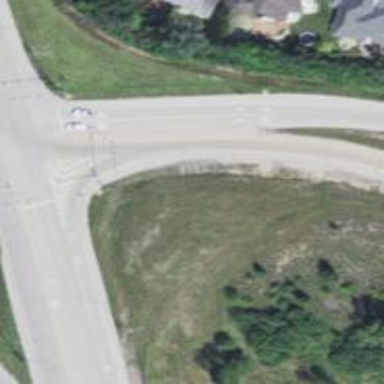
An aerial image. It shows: Trunk link highway.